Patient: sex F, age 56
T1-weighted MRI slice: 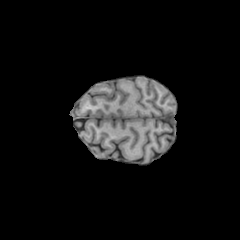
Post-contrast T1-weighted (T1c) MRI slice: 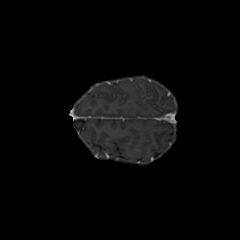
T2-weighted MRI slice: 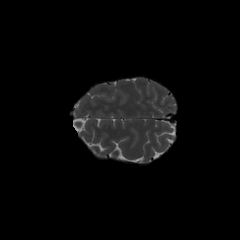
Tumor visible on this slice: no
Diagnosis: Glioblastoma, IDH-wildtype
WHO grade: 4